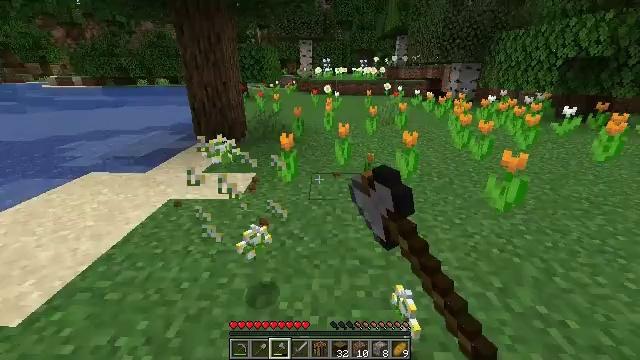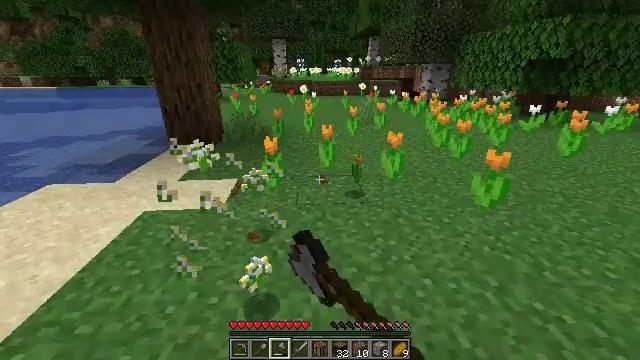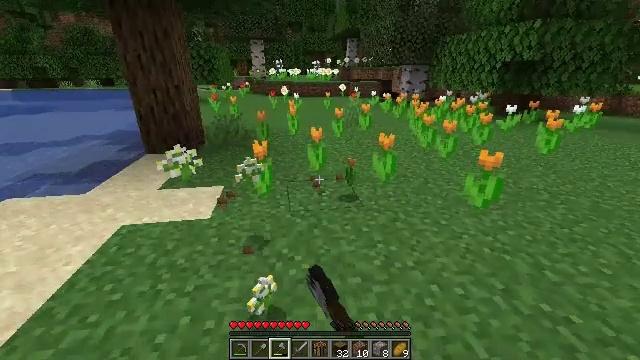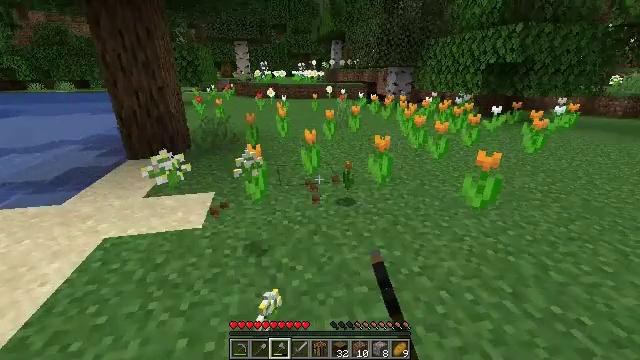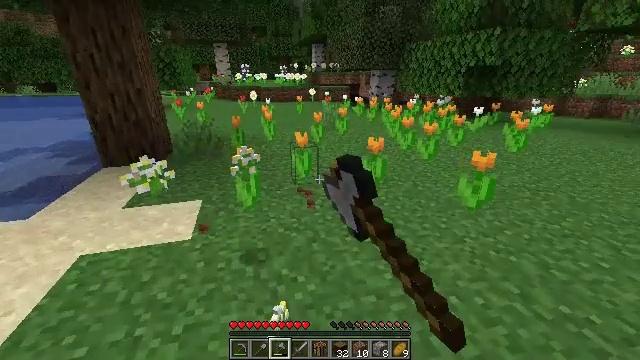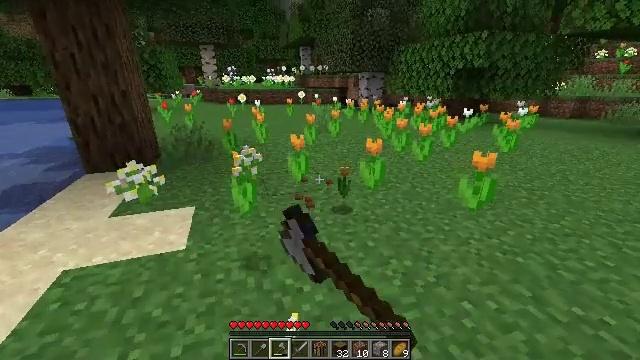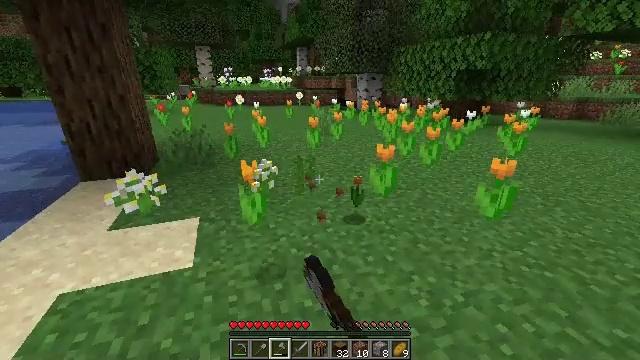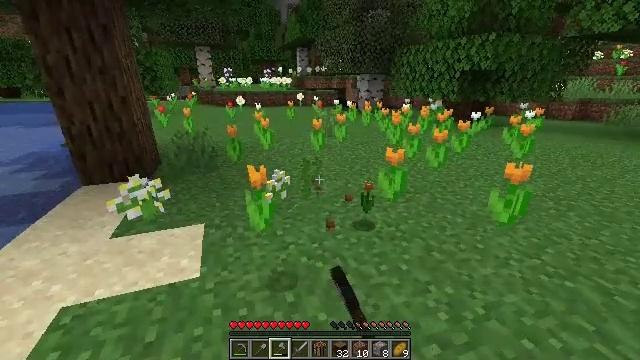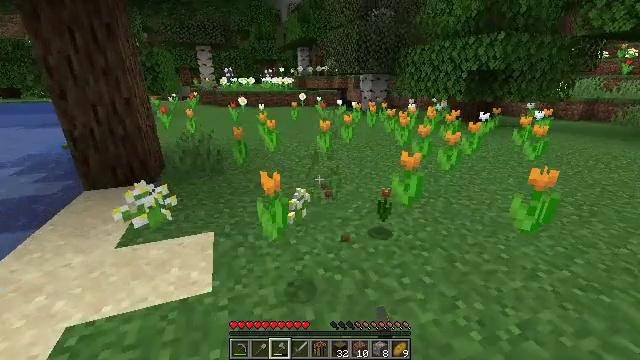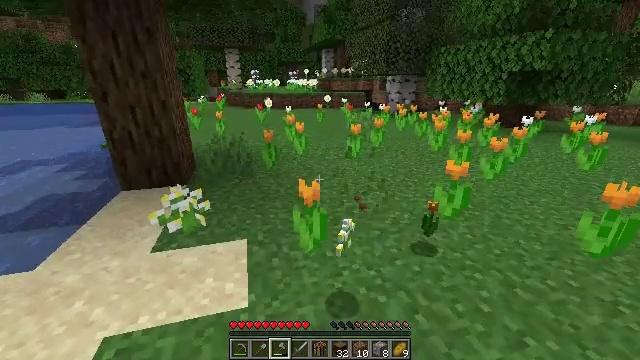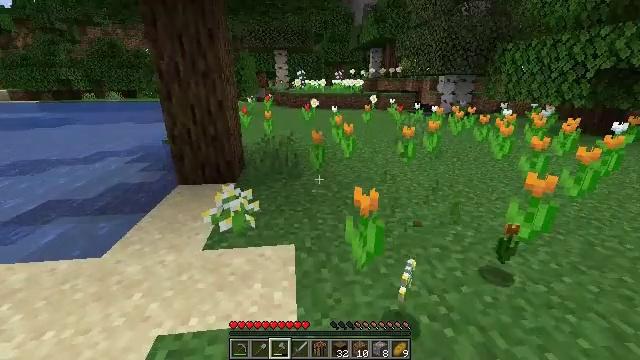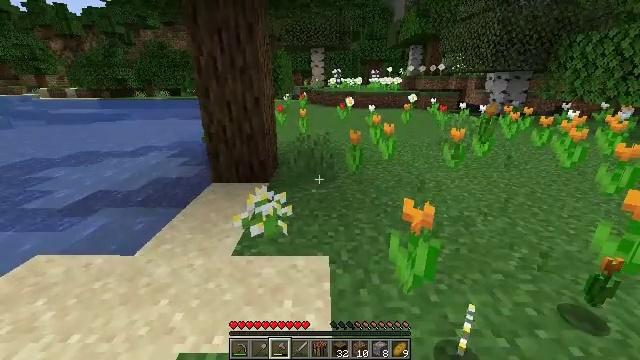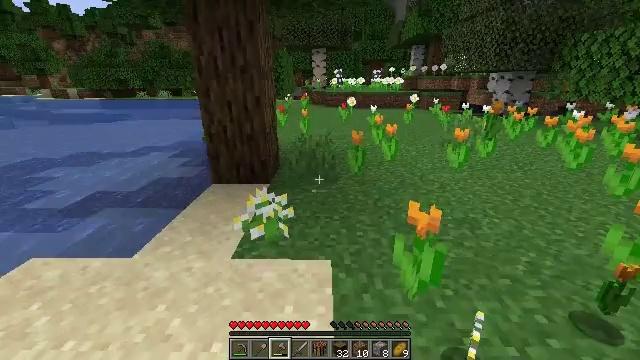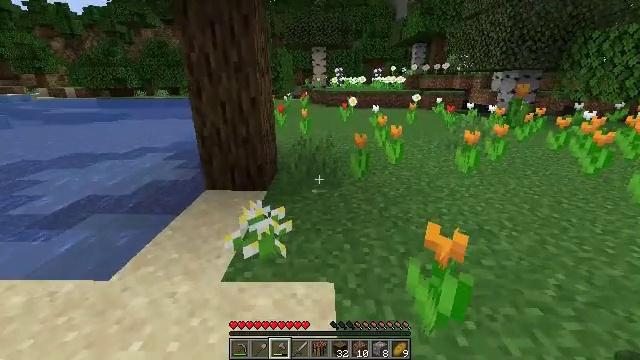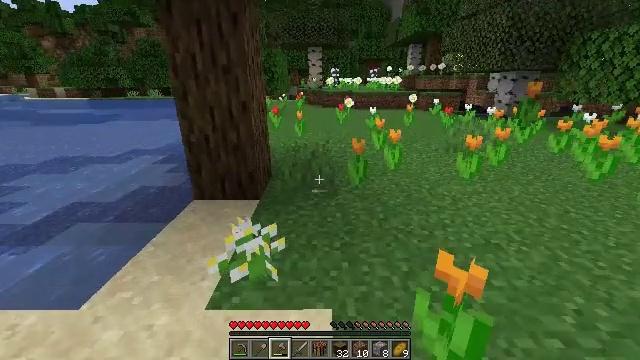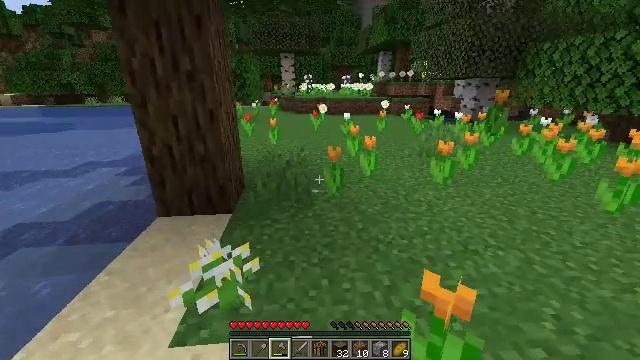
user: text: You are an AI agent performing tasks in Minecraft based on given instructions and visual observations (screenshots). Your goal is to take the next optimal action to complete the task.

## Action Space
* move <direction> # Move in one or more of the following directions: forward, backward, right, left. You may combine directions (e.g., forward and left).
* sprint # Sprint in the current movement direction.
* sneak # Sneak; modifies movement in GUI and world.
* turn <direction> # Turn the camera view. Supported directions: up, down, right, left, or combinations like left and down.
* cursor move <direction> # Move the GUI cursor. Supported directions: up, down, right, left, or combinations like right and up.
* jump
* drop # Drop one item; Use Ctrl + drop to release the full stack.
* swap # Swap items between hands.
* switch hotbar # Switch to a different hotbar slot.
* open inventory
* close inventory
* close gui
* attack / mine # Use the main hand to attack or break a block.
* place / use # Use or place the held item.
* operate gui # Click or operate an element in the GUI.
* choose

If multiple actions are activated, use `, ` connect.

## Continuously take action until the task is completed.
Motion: motion action
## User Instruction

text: Mine the orange tulip from the field.
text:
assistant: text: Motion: move forward and move left, turn right, attack / mine
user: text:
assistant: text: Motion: move forward and move left, turn right, attack / mine
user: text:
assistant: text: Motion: move forward and move left, turn right, attack / mine
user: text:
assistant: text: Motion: move forward and move left, turn right, attack / mine
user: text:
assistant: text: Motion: move forward and move left, turn right, attack / mine
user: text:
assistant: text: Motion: move forward and move left, turn right, attack / mine
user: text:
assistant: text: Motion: move forward and move left, attack / mine
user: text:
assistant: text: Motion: move forward and move left, attack / mine
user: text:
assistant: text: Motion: move forward and move left, turn left, attack / mine
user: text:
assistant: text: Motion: move forward, turn left, attack / mine
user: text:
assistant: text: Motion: move forward, turn left, attack / mine
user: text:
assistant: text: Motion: move forward, attack / mine
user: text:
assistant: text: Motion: move forward, attack / mine
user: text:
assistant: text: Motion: move forward, attack / mine
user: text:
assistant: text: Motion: move forward, turn right and up, attack / mine
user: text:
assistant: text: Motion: move forward, turn right, attack / mine
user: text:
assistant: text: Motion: move forward, turn right, attack / mine
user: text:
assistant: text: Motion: move forward, turn right, attack / mine
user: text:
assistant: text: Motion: move forward, turn right, attack / mine
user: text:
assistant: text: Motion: move forward, turn right, attack / mine
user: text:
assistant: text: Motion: move forward, turn right, attack / mine
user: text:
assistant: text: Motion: move forward, turn right, attack / mine
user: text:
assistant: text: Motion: move forward, turn right, attack / mine
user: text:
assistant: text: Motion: move forward, turn right, attack / mine
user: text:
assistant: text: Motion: move forward, turn right, attack / mine
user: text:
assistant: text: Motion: move forward, turn right, attack / mine
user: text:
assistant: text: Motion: move forward, turn right, attack / mine
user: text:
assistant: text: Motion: move forward, turn right, attack / mine
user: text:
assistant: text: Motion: move forward, turn right, attack / mine
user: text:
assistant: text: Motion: move forward, attack / mine